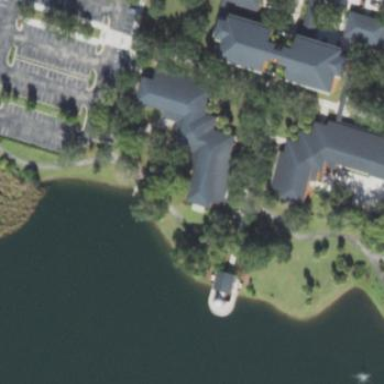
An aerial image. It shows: College building with pyramidal metal roof colored dimgray.